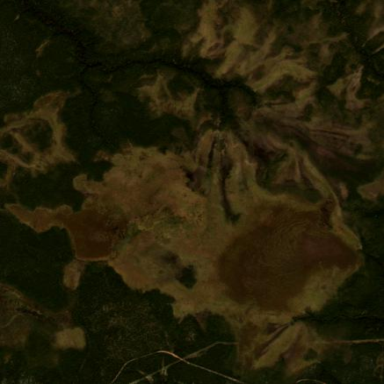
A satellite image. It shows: Bog wetland area.